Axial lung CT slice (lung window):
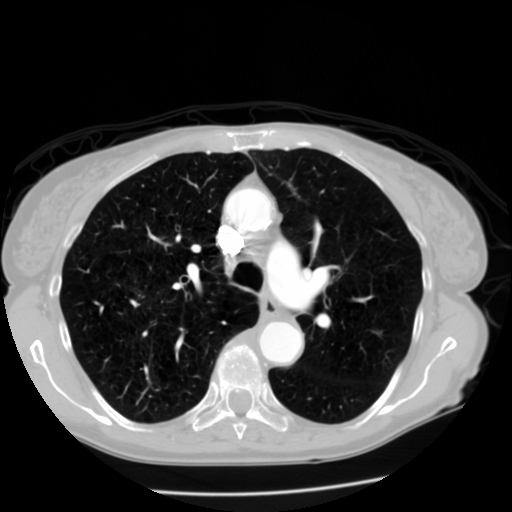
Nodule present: no